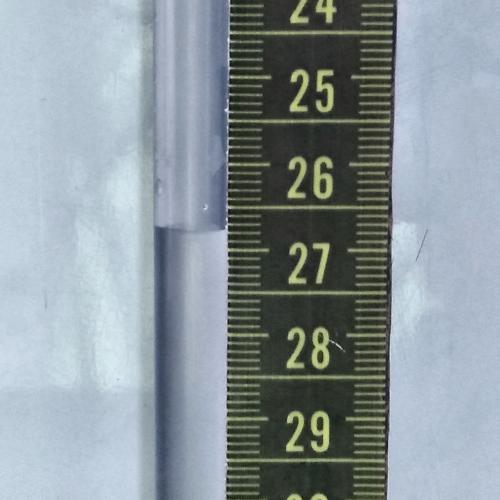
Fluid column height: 26.8 cm